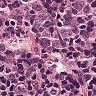
Metastatic tissue present: no